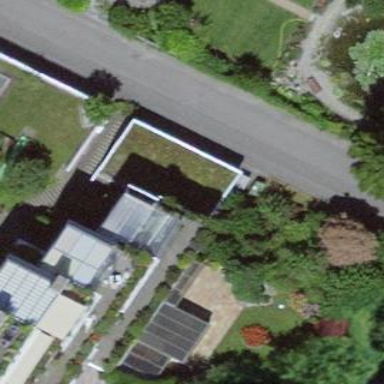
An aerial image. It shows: View of roof of building.